Field crop: maize
Growth stage: 2
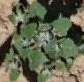
Species: chenopodium